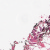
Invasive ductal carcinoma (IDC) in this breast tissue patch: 0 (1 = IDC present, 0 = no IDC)